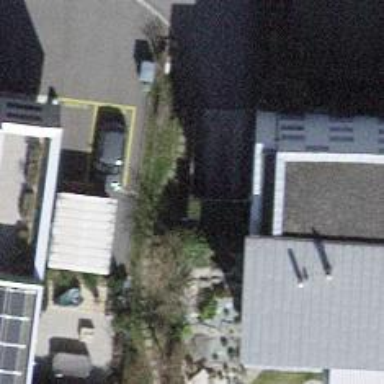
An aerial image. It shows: Parking entrance.